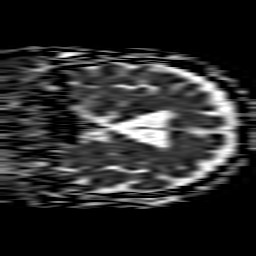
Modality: ADC
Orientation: coronal
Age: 66
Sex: female
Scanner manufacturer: philips
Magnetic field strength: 1.5 T
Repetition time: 3.679 s
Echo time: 0.09411 s